Interaction volume radius: 10 \u00c5
Interaction volume height: 10 \u00c5
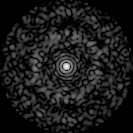
Disorder parameter: 0.8295